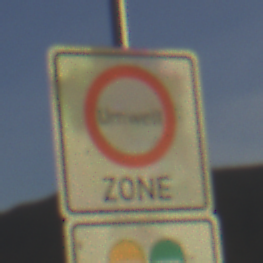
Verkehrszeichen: BeginnUmweltzone
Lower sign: FreistellungVomVerkehrsverbot2
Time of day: SunriseSunset
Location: Outdoor (Nature)
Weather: PartlyCloudy
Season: NotSpecified
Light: Natural